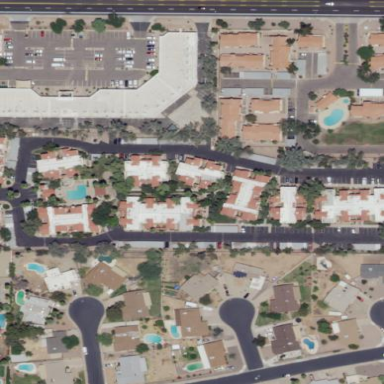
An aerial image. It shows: Residential area with apartments.